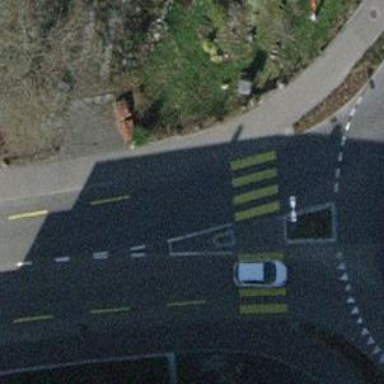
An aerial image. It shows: Marked crossing with pedestrian island.